Question: I have a Razor helper function that creates a re-usable HTML panel that saves me writing the same HTML over and over again.
'''
@helper DefaultPanel(string panelTitle) {
<div class="panel">
<div class="panel-logo"><img src="/logo.png"></div>
<div class=panel-inner">
<p class="panel-title">@panelTitle</p>
<div class="panel-content">
/* Can I pass content to be rendered in here here? */
</div>
</div>
</div>
</div>
}
'''
I'm wondering, is it possible to re-use this helper to fill '.panel-content' with more HTML to allow further flexibility and code reuse - to something like below:
'''
@LayoutHelpers.DefaultPanel("Welcome back") {
<div class="panel-content-inner">
<p>Welcome back, please select from the following options</p>
<a href="#">Profile</a>
<a href="#">My Defails</a>
</div>
}
'''
Whilst using .NET MVC I've noticed the 'Html.BeginForm()' does a similar thing when wrapping the code within the '@using' statement within the 'Html.BeginForm' declaration, like so:
'''
@using (Html.BeginForm("Index", "Login", FormMethod.Post))
{
<div>This content gets rendered within the <form></form> markup.</div>
}
'''
But can this done using '@helper' methods? If not, is it possible to create a 'HtmlHelper' extension to do a similar thing the way the 'Html.BeginForm()' method does?
You can do a very similar thing using the '@section' syntax as seen <URL>

This seems like something that would be really useful to be able to do, and odd that there's no easy way to do it on a component level.
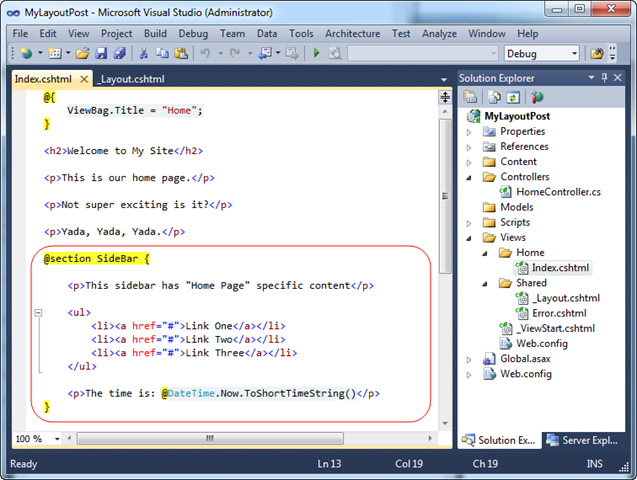
Answer: There are two ways to achieve the required functionality.
Create @helper which accepts whatever parameters you need plus a function (single object parameter, returns object):
'''
@helper DefaultPanel(string panelTitle, Func<object, object> content)
{
<div class="panel">
<div class="panel-logo">
<img src="/logo.png" />
</div>
<div class="panel-inner">
<p class="panel-title">@panelTitle</p>
<div class="panel-content">
@content(null)
</div>
</div>
</div>
}
'''
Usage:
'''
@DefaultPanel("title",
@<div class="panel-content-inner">
<p>Welcome back, please select from the following options</p>
<a href="#">Profile</a>
<a href="#">My Defails</a>
</div>
)
'''
Your function may also accepts parameters, example <URL>.
Add the following code anywhere in your project:
'''
namespace System.Web.Mvc
{
public static class HtmlHelperExtensions
{
public static HtmlDefaultPanel DefaultPanel(this HtmlHelper html, string title)
{
html.ViewContext.Writer.Write(
"<div class="panel">" +
"<div class="panel-inner">" +
"<p class="panel-title">" + title + "</p>" +
"<div class="panel-content">"
);
return new HtmlDefaultPanel(html.ViewContext);
}
}
public class HtmlDefaultPanel : IDisposable
{
private readonly ViewContext _viewContext;
public HtmlDefaultPanel(ViewContext viewContext)
{
_viewContext = viewContext;
}
public void Dispose()
{
_viewContext.Writer.Write(
"</div>" +
"</div>" +
"</div>"
);
}
}
}
'''
Usage:
'''
@using (Html.DefaultPanel("title2"))
{
<div class="panel-content-inner">
<p>Welcome back, please select from the following options</p>
<a href="#">Profile</a>
<a href="#">My Defails</a>
</div>
}
'''
The extension method writes directly to the context. The trick is to return a disposable object, which Dispose method will be executed at the end of 'using' block.